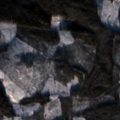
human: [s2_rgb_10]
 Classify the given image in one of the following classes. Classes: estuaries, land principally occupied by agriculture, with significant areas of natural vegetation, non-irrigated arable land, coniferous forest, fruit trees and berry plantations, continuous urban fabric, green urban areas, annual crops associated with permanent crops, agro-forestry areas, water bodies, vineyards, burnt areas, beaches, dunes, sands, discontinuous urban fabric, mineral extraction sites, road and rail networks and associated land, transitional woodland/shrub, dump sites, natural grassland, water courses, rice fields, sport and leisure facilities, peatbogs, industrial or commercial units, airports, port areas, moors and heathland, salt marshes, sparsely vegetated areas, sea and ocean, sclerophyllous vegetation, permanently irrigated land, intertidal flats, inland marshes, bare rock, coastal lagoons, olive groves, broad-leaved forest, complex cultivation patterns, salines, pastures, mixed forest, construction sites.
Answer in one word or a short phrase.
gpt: coniferous forest, mixed forest, transitional woodland/shrub